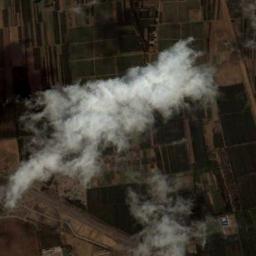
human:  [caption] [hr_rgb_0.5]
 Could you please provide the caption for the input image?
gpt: The cumulus clouds are located above the khaki and green farmland .

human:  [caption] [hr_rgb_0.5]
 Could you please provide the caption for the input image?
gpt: The white cloud is above bare farmland .

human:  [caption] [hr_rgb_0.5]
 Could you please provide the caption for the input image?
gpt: Sparse white clouds on green and yellow-brown fields .

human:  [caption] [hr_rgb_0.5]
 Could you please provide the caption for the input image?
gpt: A thin cloud floated over the neat farmland .

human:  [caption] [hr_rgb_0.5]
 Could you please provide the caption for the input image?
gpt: There are some gauzy clouds over farmlands .